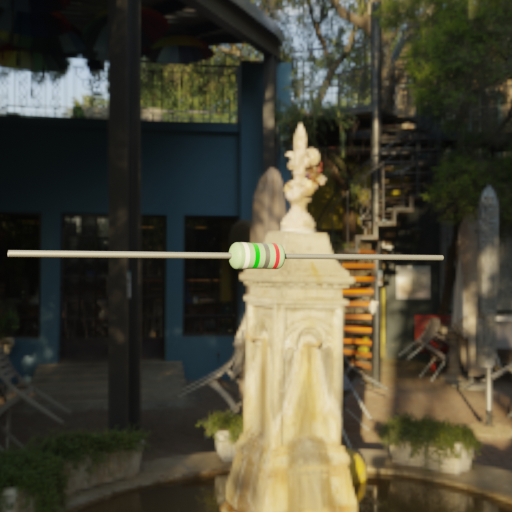
Resistor colour bands (in order): white, green, silver, red